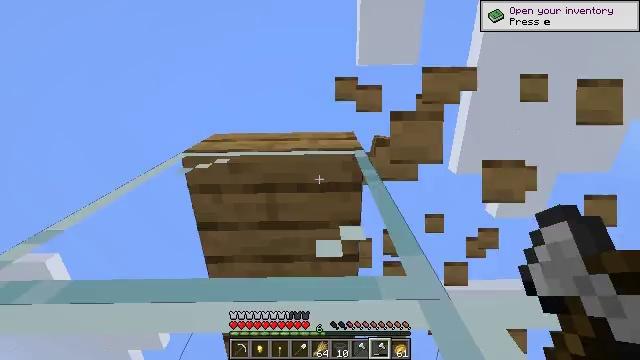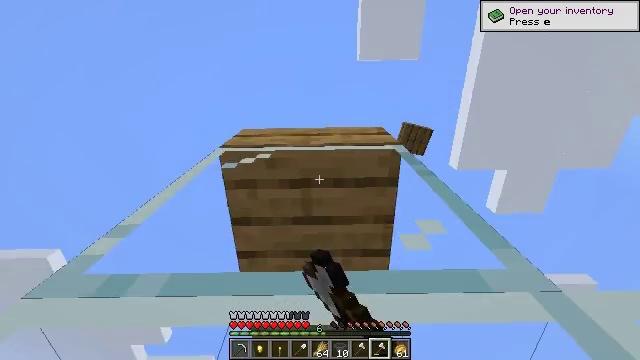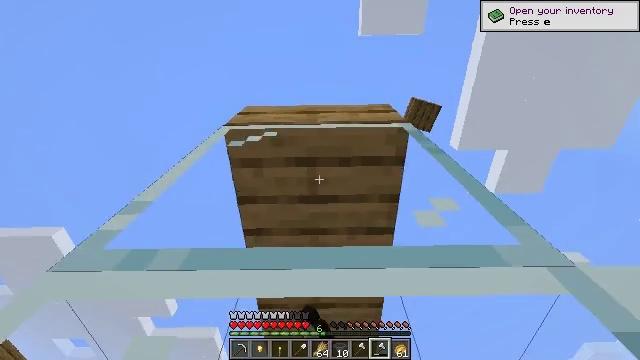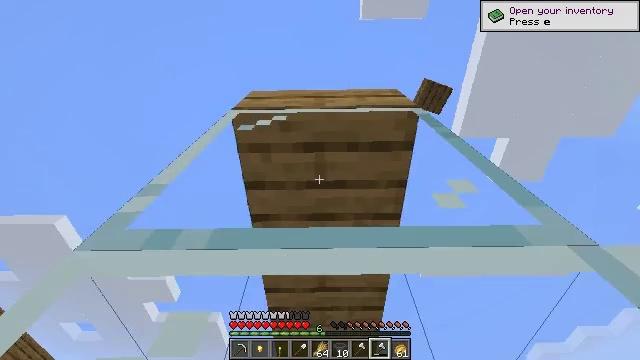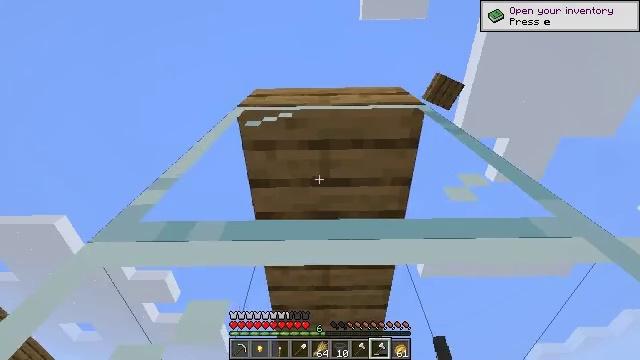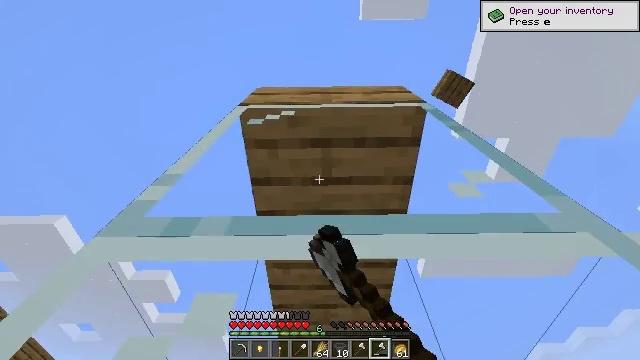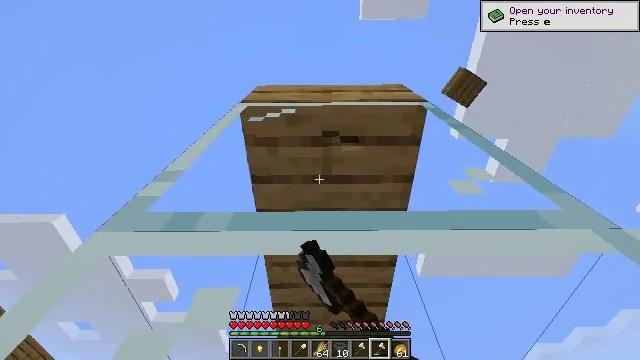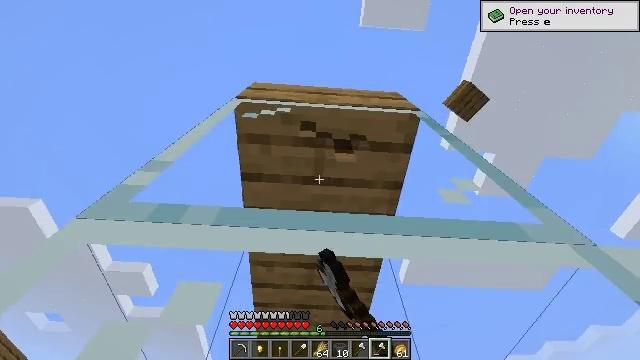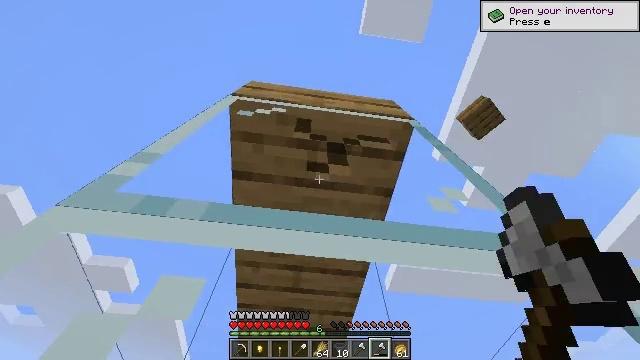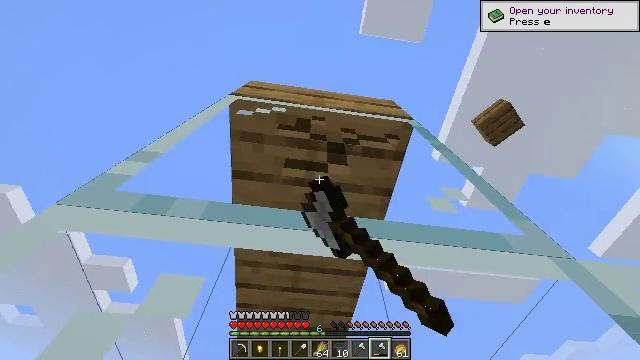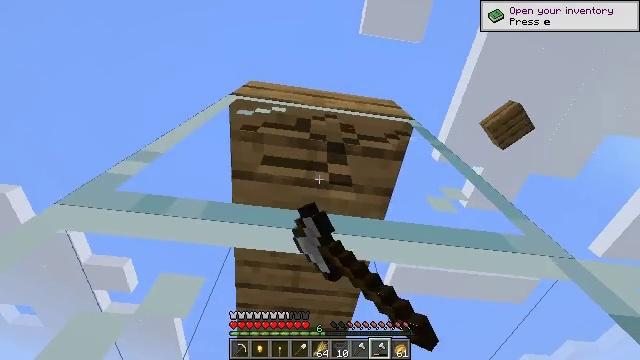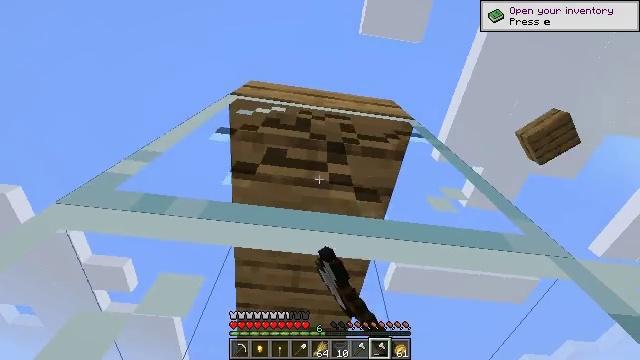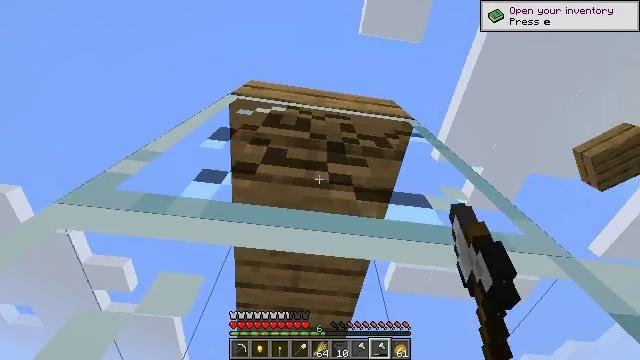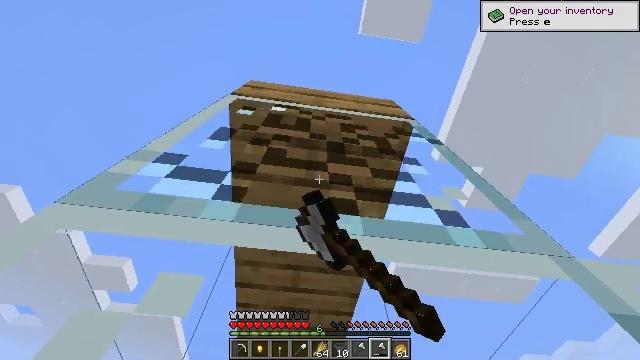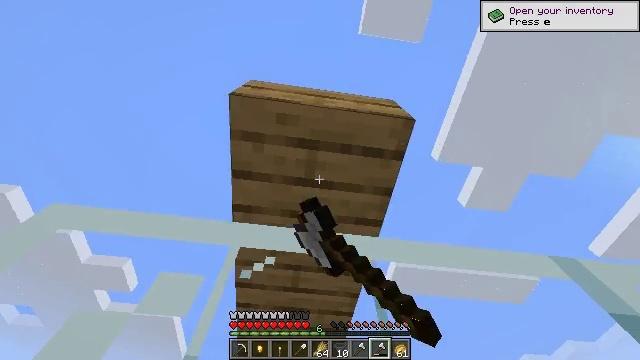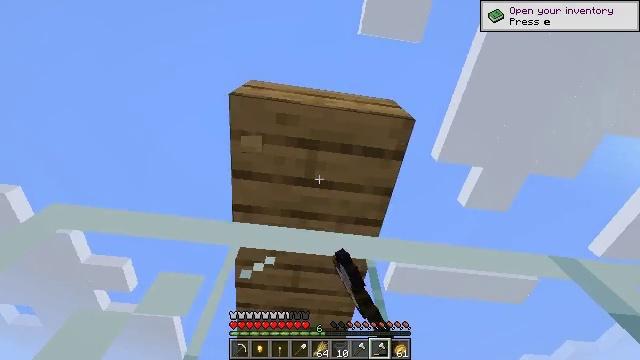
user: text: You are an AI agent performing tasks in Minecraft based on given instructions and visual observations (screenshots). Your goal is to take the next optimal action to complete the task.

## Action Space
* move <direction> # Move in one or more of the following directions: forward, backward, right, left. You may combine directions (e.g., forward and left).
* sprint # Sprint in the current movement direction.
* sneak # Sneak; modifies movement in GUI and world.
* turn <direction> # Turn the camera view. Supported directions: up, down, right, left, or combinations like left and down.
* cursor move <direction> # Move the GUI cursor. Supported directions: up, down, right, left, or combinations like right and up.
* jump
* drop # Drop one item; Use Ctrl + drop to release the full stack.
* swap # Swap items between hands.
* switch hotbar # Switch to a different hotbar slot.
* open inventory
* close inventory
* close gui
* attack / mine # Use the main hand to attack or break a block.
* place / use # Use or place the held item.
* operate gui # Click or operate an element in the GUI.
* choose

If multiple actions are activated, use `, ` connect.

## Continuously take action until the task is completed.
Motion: motion action
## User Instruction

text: Mine the glass to clear the view.
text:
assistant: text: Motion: attack / mine
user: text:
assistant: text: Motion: turn down, attack / mine
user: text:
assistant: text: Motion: turn down, attack / mine
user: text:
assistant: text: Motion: attack / mine
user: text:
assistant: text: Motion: attack / mine
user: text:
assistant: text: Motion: attack / mine
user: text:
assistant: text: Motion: turn right, attack / mine
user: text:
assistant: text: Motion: turn right, attack / mine
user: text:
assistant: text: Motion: attack / mine
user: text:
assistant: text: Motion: attack / mine
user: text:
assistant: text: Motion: attack / mine
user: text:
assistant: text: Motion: attack / mine
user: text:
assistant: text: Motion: attack / mine
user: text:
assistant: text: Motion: attack / mine
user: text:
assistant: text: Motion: attack / mine
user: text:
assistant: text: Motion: attack / mine
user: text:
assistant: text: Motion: attack / mine
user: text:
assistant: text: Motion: turn up, attack / mine
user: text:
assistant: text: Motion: attack / mine